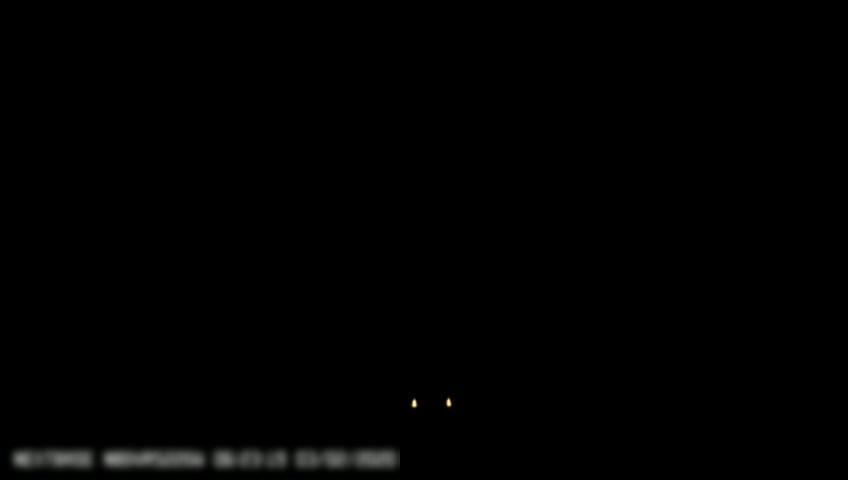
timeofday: Night
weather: Other